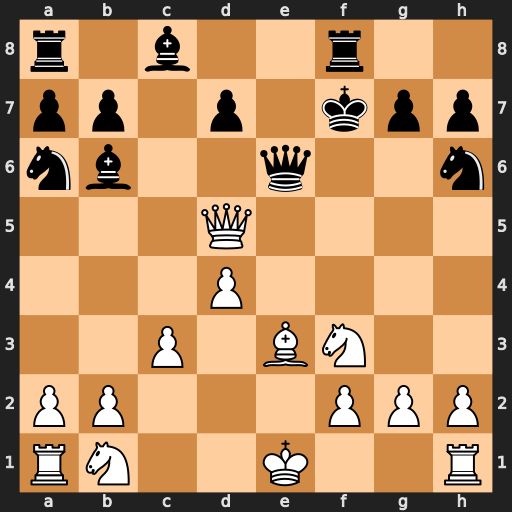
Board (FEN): r1b2r2/pp1p1kpp/nb2q2n/3Q4/3P4/2P1BN2/PP3PPP/RN2K2R
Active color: w
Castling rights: KQ
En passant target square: -
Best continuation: Ng5+ Kg8 Nxe6